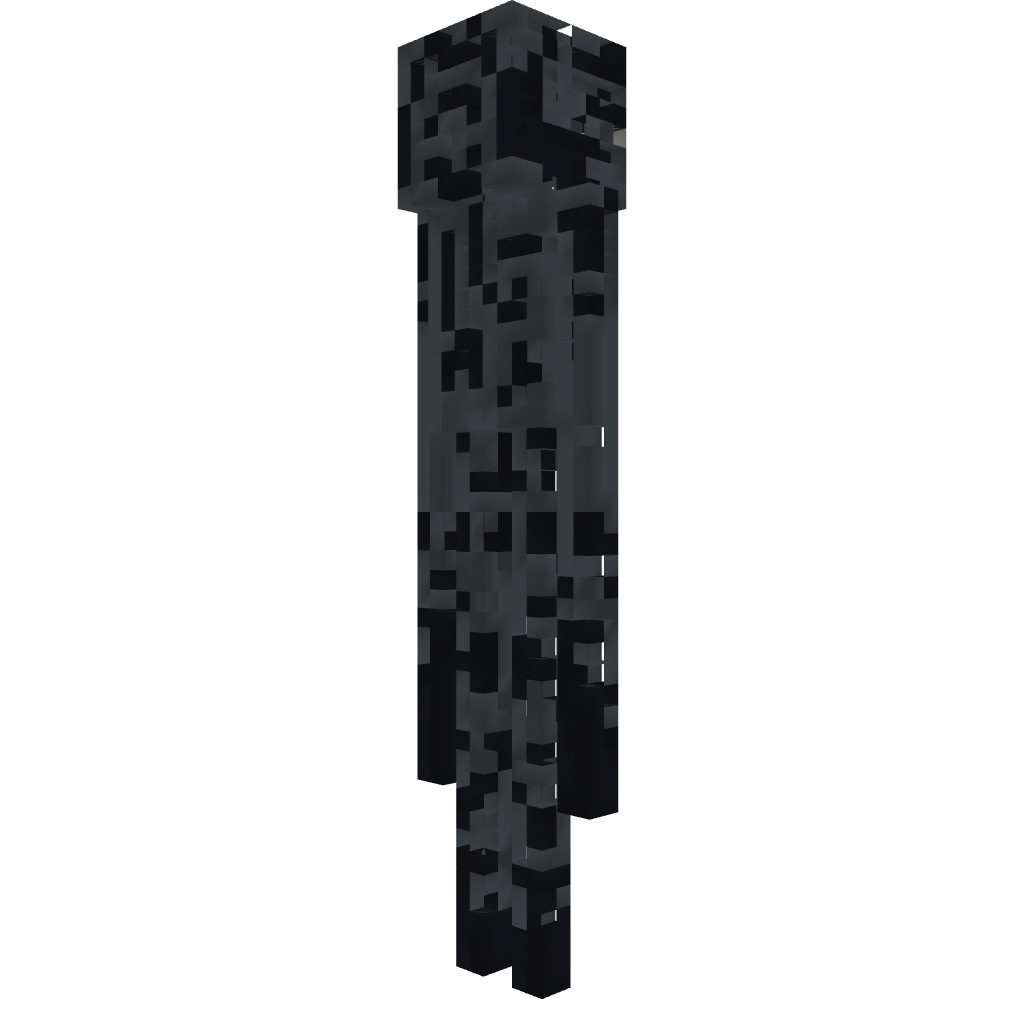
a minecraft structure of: Enderman Statue